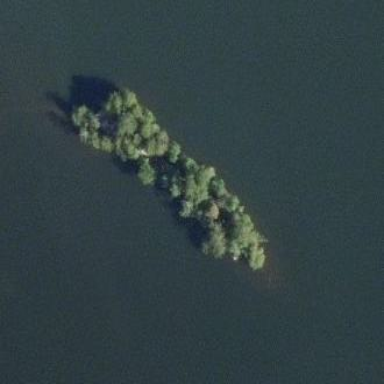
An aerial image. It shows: Islet.